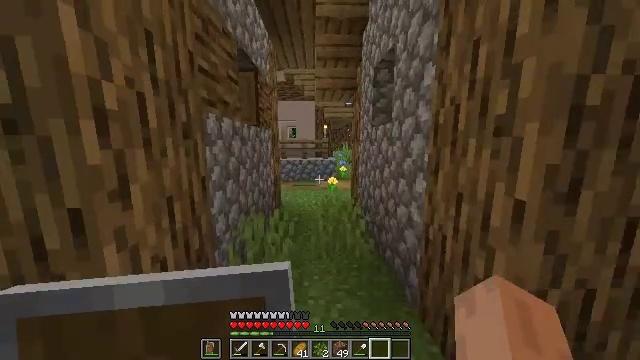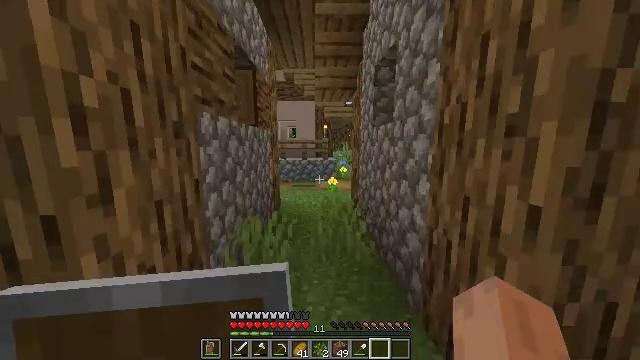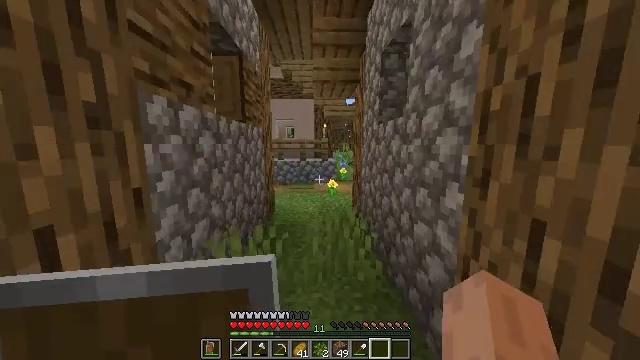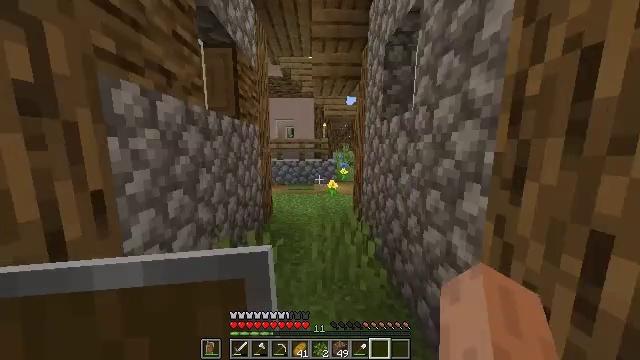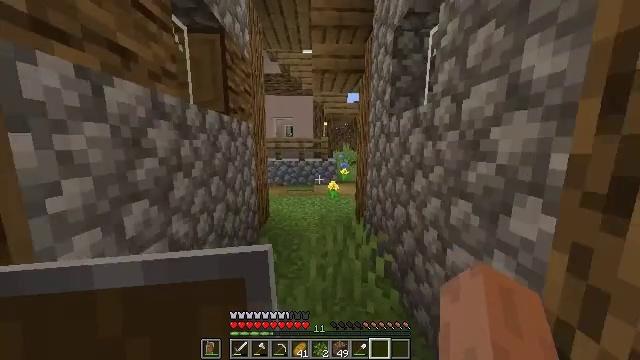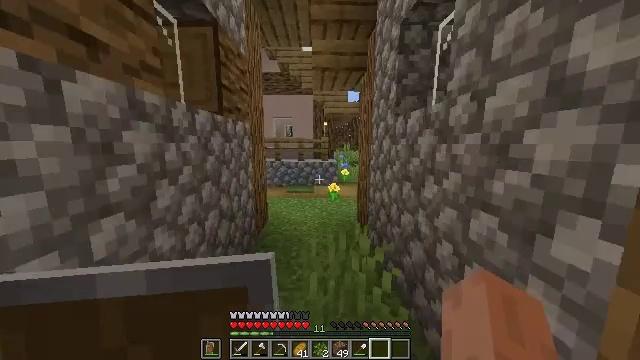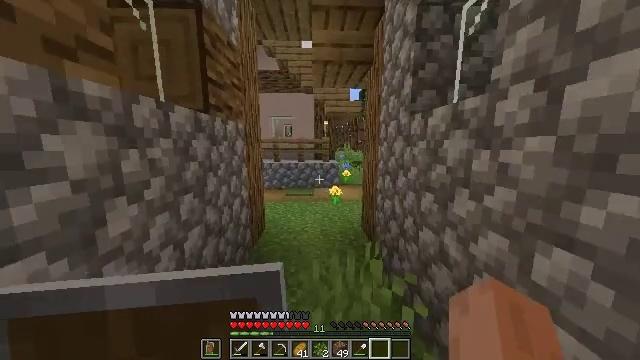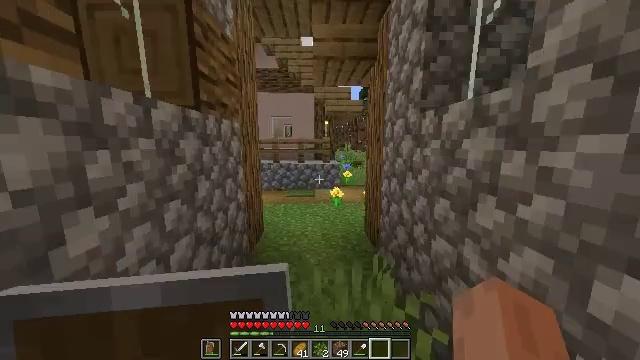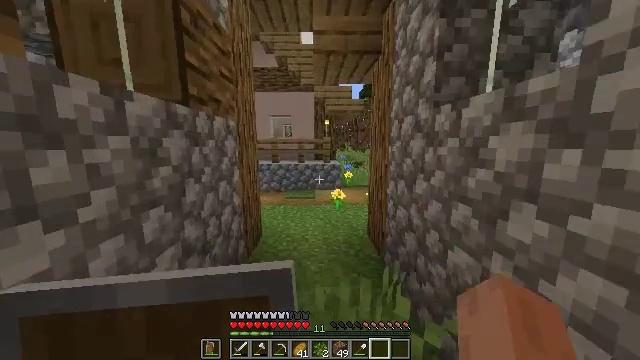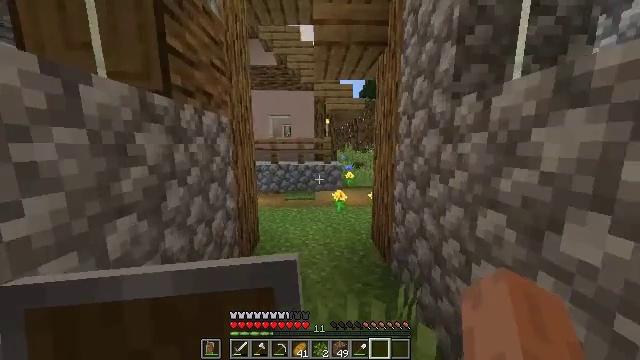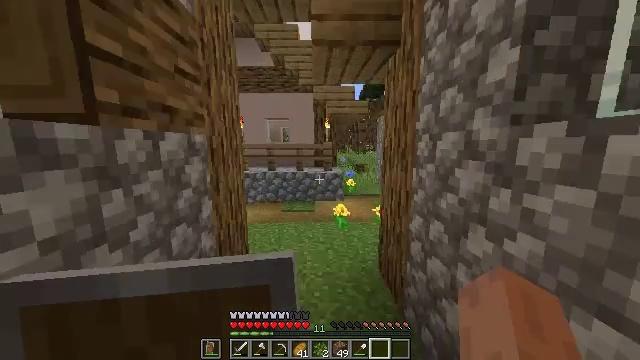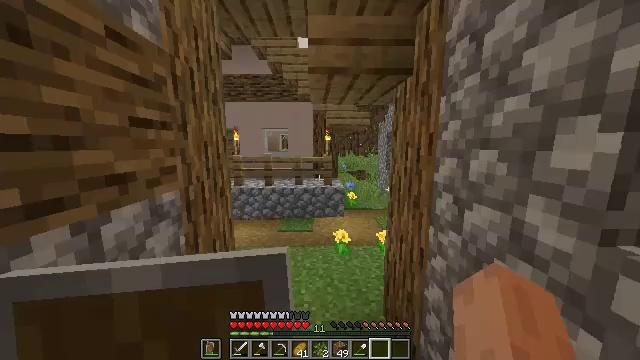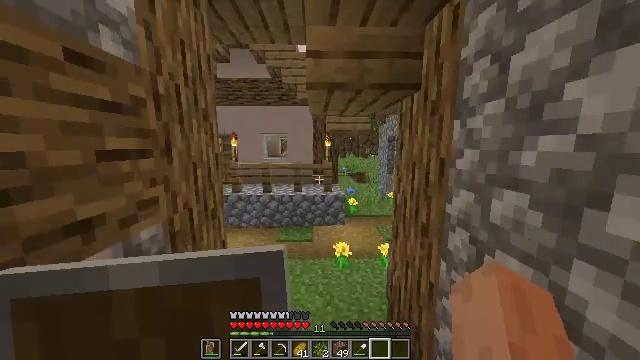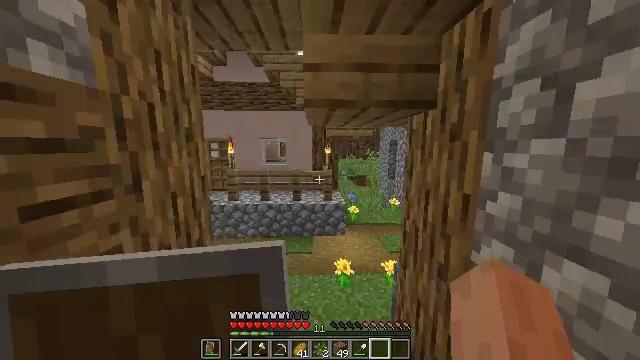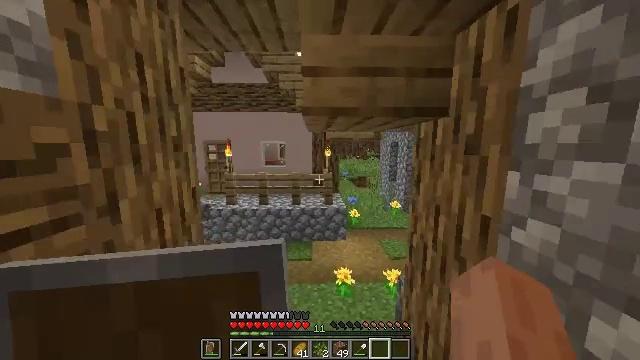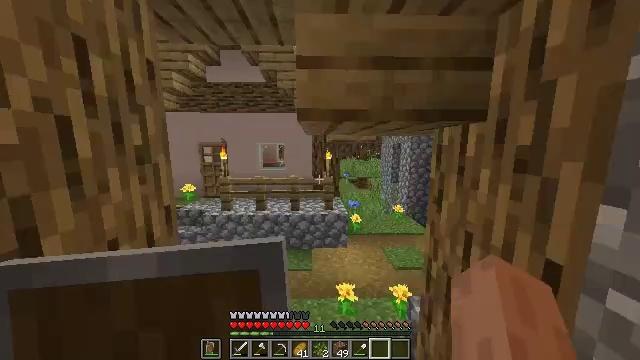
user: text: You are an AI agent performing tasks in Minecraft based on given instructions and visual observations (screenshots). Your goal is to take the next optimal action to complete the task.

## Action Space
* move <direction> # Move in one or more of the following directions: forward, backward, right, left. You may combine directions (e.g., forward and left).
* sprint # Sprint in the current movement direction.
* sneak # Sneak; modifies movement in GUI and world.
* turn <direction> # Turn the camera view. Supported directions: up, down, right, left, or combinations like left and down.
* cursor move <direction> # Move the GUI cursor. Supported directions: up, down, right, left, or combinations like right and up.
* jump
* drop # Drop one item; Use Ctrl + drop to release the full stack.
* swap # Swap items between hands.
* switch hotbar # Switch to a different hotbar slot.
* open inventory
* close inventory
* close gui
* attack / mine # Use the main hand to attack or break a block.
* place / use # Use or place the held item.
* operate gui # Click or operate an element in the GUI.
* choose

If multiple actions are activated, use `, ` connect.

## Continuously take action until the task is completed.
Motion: motion action
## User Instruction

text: Retrieve the brewing stand by breaking it.
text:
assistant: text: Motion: move forward
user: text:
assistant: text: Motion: move forward
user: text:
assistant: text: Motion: move forward
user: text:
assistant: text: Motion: move forward
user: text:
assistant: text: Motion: move forward
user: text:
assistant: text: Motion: move forward
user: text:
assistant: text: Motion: move forward
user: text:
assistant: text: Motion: move forward
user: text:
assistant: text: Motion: move forward
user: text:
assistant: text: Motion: move forward, jump
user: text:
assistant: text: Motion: move forward, jump
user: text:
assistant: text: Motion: move forward, jump
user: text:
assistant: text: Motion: move forward, jump
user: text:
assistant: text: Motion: move forward, jump
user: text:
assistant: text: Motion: move forward, jump
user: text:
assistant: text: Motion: move forward, jump
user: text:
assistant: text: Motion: move forward
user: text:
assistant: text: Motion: move forward
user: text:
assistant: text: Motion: move forward, turn right
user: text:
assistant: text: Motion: move forward, turn right
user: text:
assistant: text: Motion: move forward, turn right
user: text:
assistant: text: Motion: move forward
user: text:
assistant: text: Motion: move forward, jump
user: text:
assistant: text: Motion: move forward, jump
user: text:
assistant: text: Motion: move forward, jump
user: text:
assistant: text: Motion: move forward, jump
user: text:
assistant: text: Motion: move forward, jump
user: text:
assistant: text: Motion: move forward, turn right
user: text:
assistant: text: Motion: move forward, turn right
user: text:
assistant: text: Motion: move forward and move right, turn right